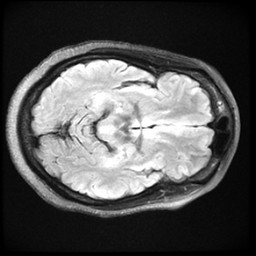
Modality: FLAIR
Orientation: axial
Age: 43
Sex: female
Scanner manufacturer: ge
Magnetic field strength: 3 T
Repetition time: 11 s
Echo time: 0.1497 s